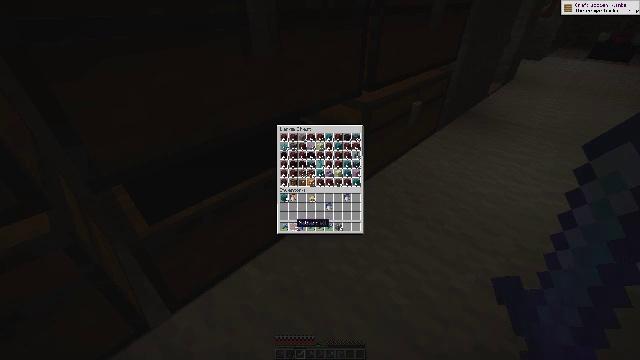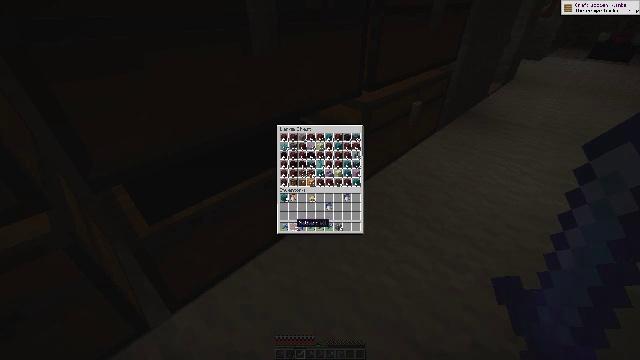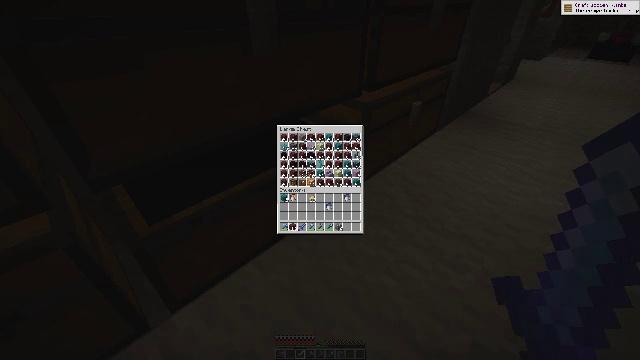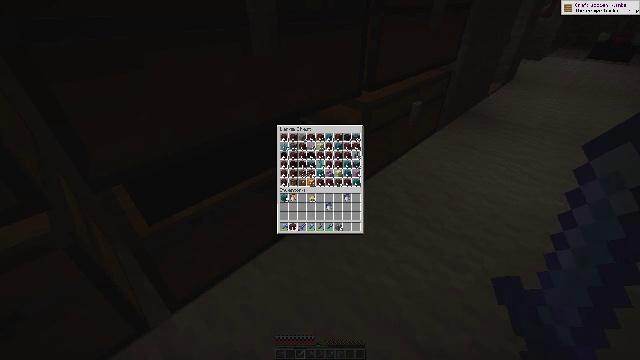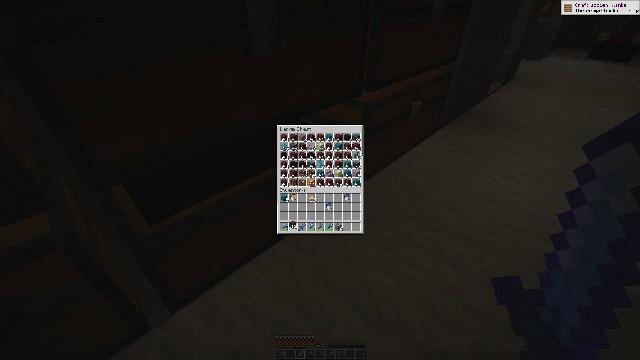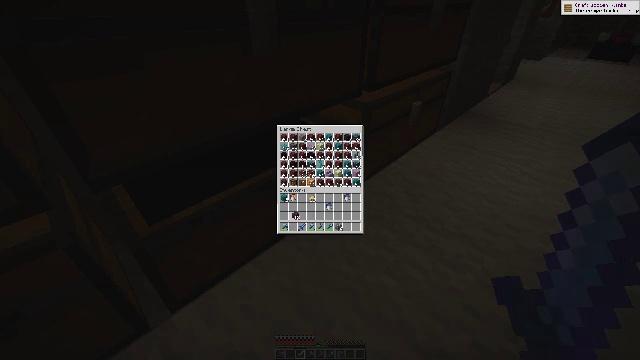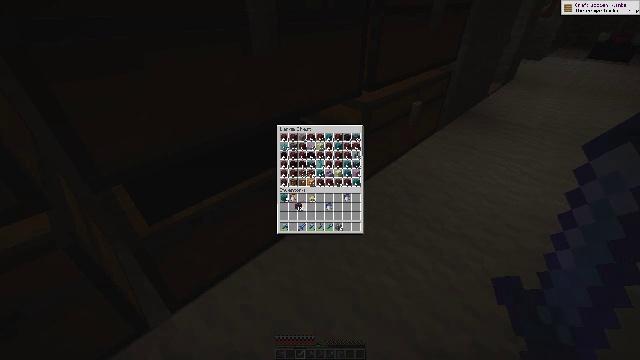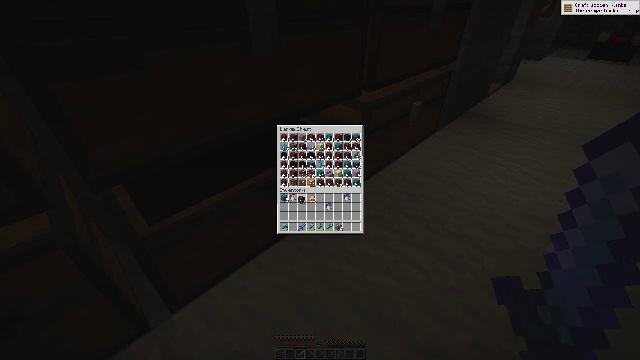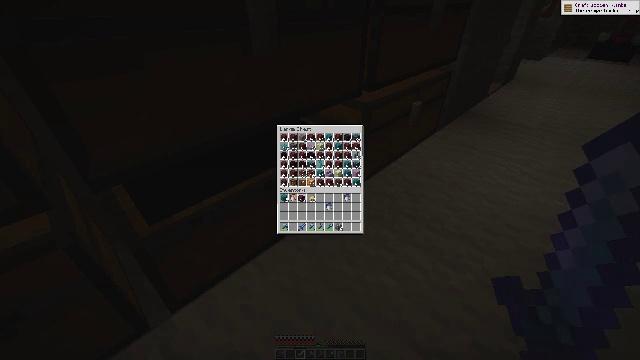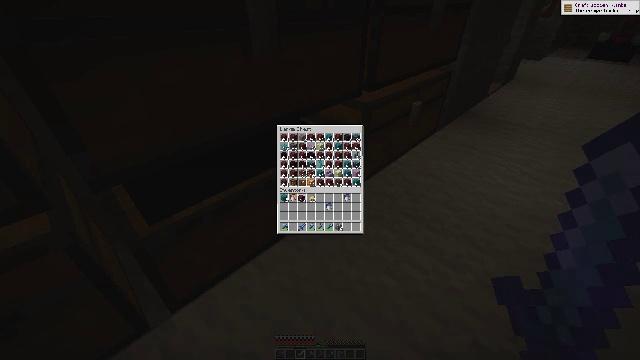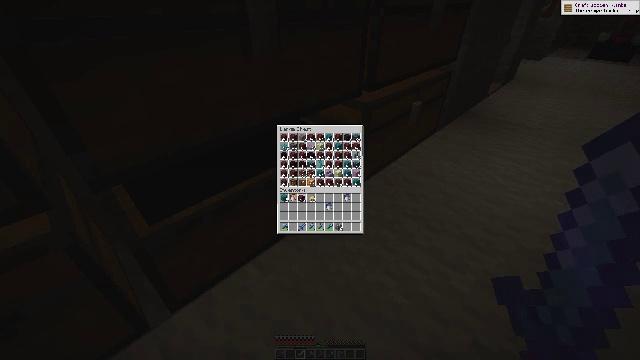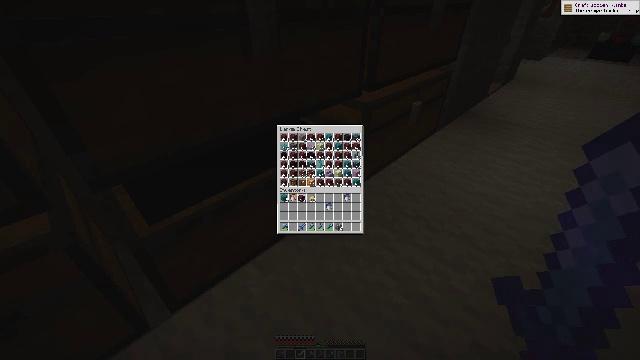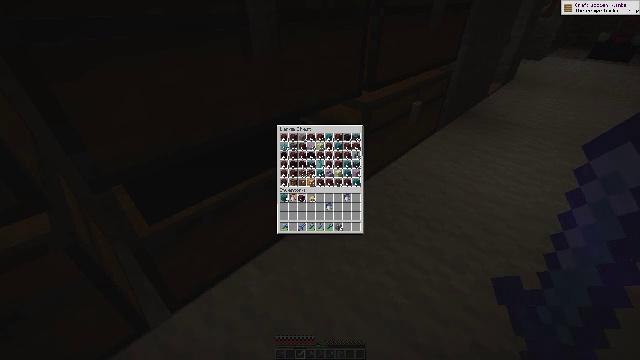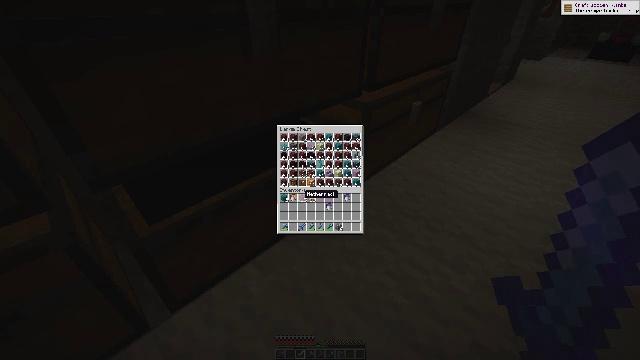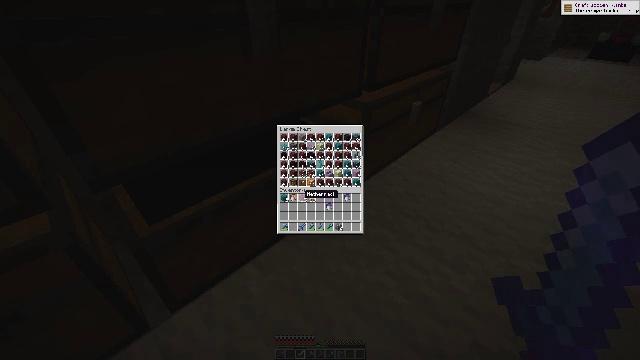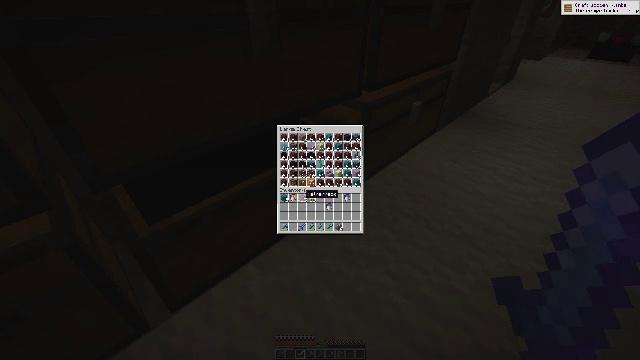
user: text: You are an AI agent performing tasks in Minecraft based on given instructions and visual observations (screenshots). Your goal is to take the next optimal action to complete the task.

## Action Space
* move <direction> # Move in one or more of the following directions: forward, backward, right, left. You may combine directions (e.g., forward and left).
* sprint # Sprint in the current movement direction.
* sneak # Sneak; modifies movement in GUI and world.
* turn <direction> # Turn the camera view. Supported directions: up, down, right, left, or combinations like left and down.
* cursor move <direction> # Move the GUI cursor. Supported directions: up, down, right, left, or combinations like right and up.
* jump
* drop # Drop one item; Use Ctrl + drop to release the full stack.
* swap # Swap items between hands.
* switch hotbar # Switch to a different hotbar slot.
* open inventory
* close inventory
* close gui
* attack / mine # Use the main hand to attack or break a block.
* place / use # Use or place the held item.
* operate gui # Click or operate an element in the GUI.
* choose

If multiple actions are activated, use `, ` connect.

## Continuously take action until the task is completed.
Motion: motion action
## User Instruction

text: Collect vines by mining them.
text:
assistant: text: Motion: no_op
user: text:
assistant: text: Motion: attack / mine
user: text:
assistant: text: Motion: attack / mine
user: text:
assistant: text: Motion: attack / mine
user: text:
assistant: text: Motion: turn up
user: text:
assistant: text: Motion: turn up
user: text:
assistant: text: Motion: turn up
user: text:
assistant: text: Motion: no_op
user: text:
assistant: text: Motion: no_op
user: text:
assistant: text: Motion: attack / mine
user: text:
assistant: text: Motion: attack / mine
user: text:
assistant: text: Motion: attack / mine
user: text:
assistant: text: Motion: no_op
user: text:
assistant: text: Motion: no_op
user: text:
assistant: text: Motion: no_op
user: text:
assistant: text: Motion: turn right
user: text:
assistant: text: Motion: turn right and up
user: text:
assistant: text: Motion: turn right
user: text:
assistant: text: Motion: turn right
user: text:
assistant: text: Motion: no_op
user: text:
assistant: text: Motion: no_op
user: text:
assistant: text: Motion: no_op
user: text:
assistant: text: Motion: no_op
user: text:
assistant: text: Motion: no_op
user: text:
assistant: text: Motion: no_op
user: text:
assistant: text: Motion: no_op
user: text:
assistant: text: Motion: turn left and down
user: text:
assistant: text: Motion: turn left
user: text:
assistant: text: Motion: turn left and up
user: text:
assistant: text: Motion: turn left